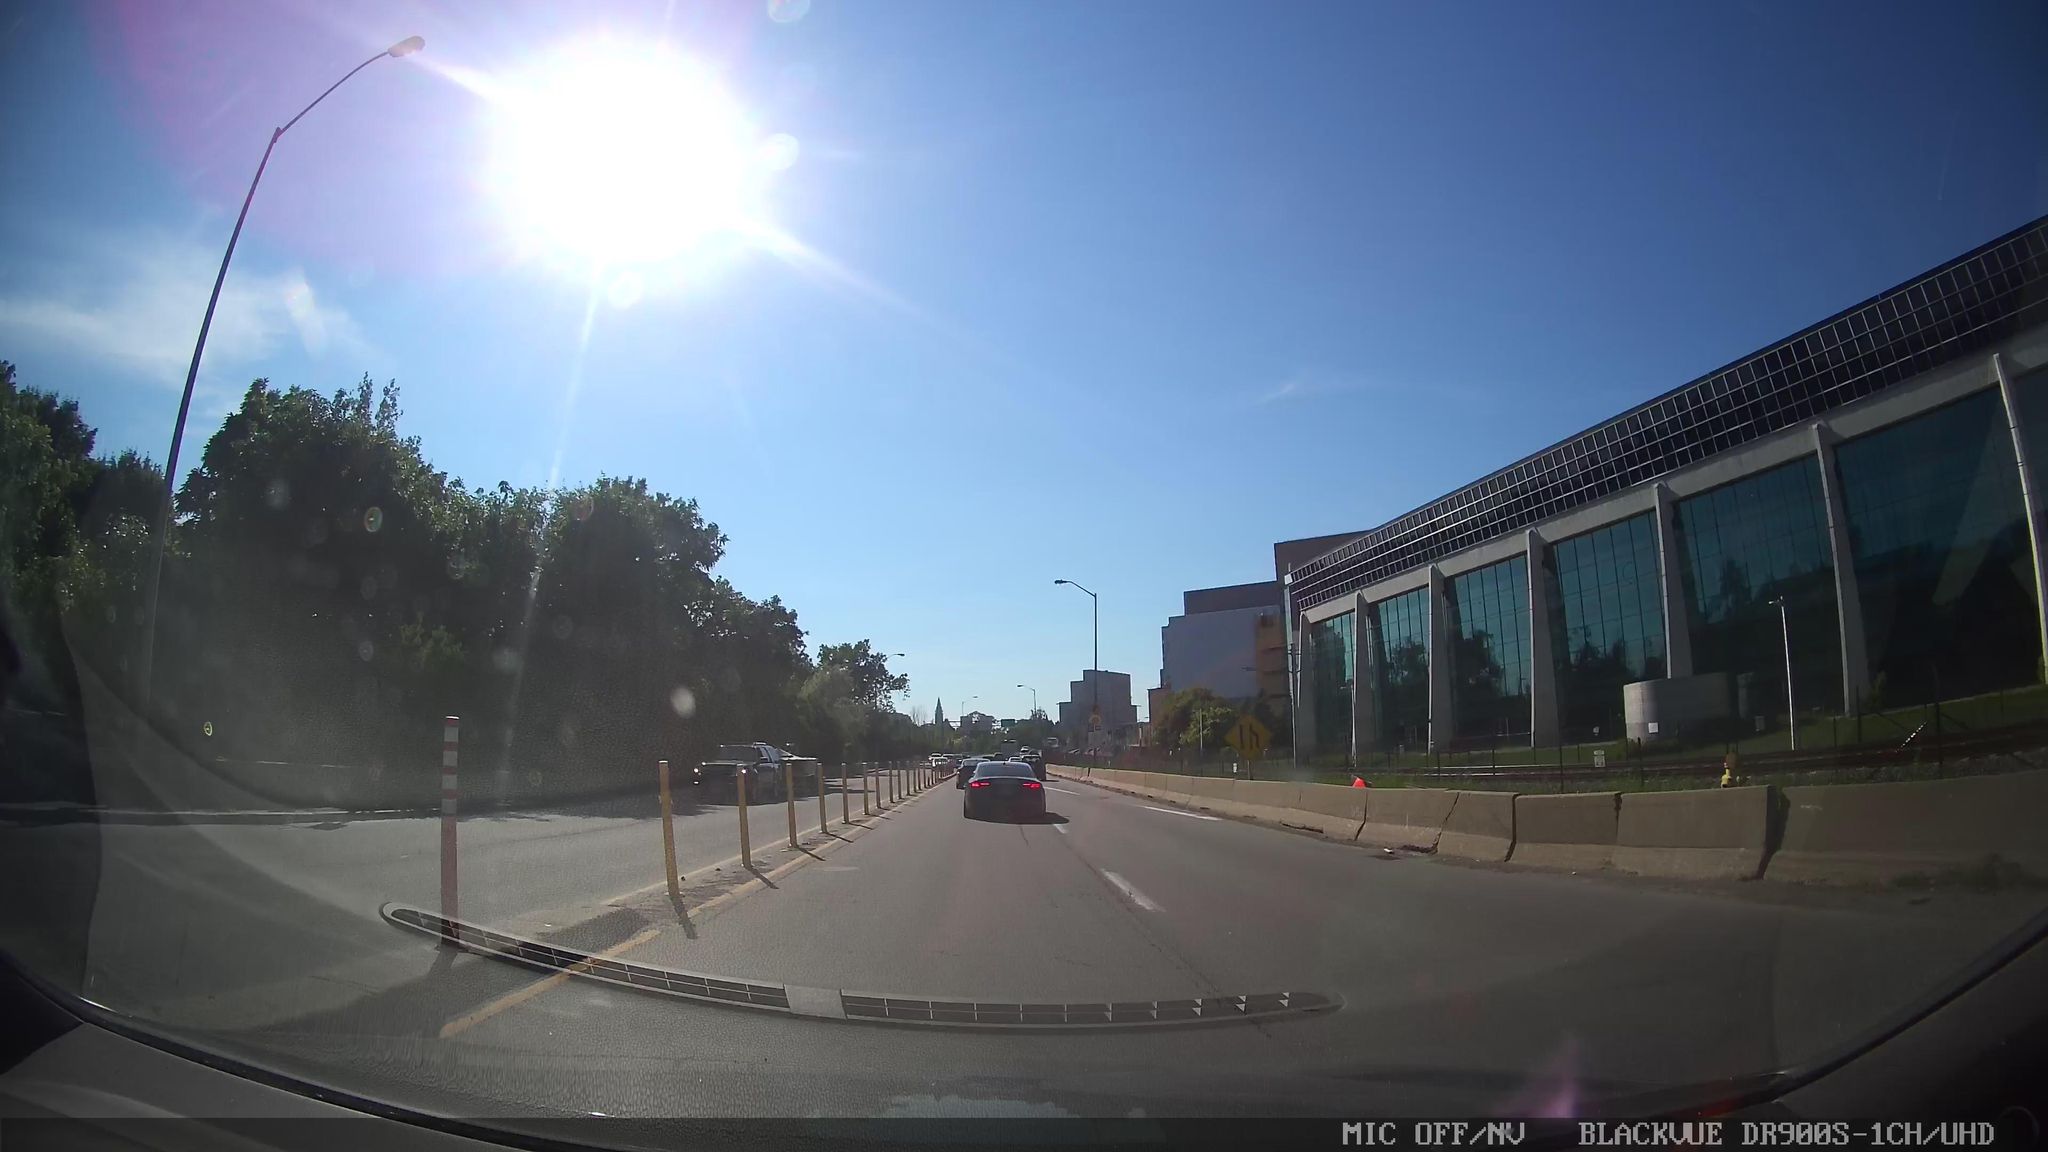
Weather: clear
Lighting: day
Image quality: good
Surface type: driving surface
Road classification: primary, motorway_link
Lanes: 2
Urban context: urban centre
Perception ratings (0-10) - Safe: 2.11, Lively: 4.79, Beautiful: 6.06, Boring: 4.35, Depressing: 6.77, Wealthy: 2.03